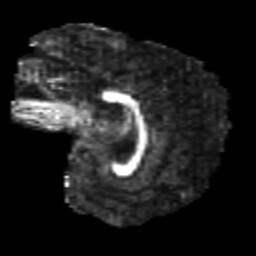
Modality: FA
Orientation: sagittal
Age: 19
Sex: male
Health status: healthy
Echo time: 0.074 s